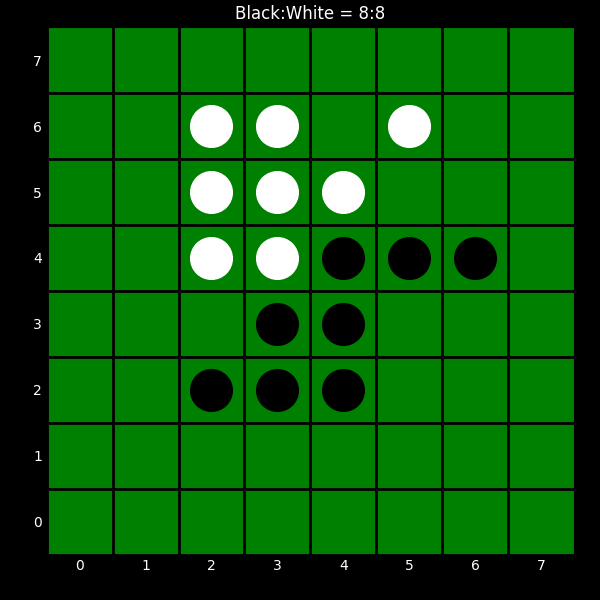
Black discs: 8
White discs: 8